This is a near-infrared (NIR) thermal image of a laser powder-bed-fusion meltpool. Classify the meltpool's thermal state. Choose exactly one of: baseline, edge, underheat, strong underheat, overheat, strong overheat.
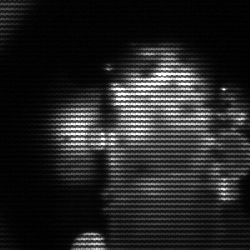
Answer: strong underheat